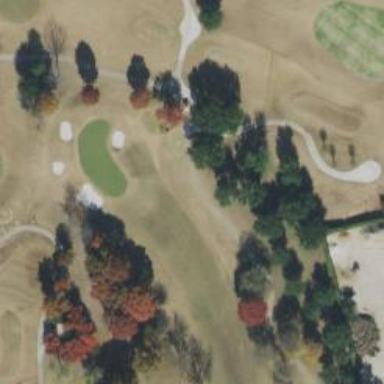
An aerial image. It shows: Golf cartpath that is also road path.